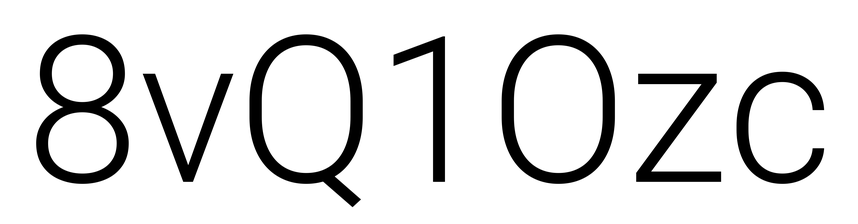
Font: Roboto_Light